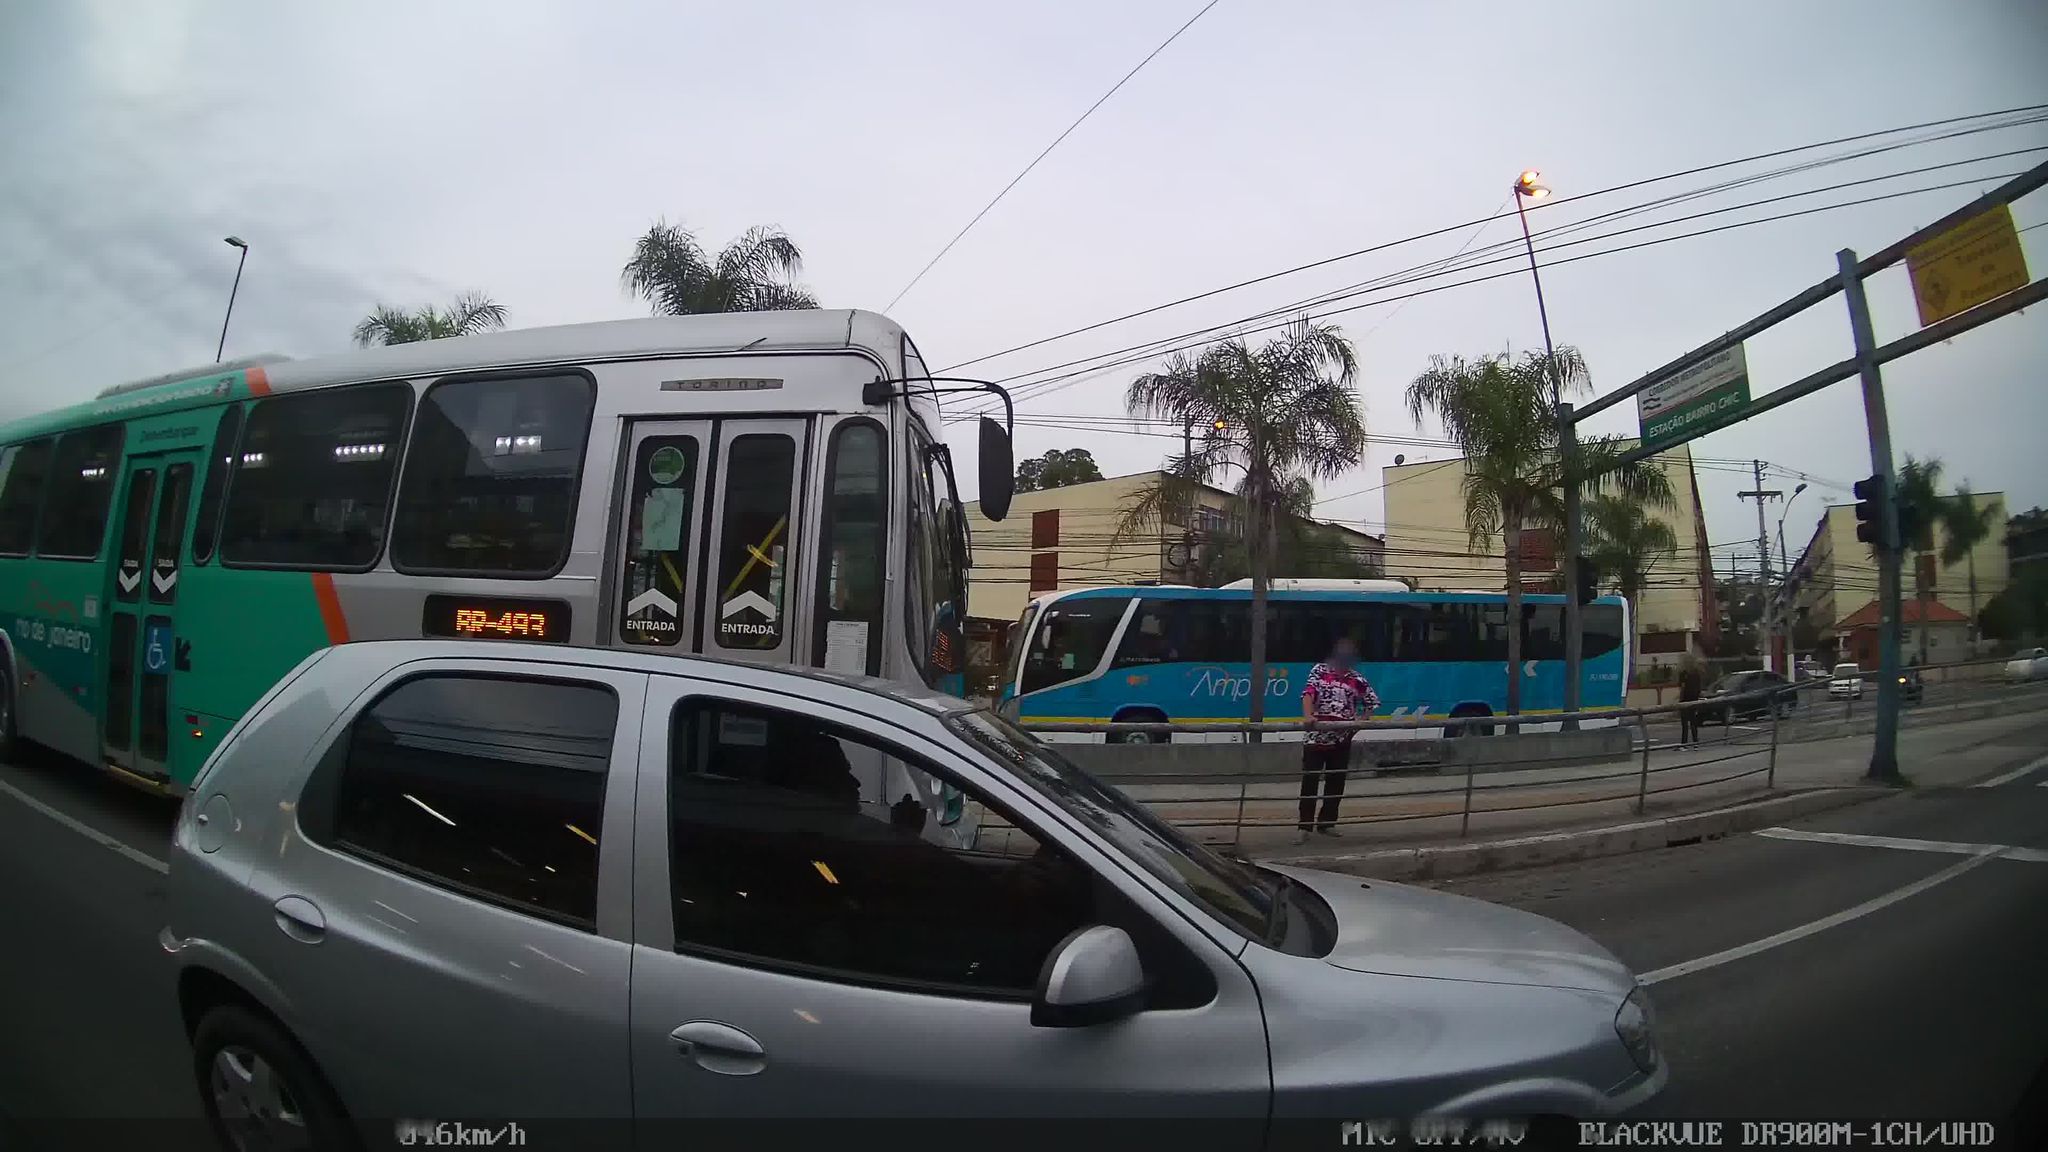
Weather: snowy
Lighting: day
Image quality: good
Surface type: driving surface
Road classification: service
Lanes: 3
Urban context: urban centre
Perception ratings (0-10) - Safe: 3.89, Lively: 5.71, Beautiful: 2.53, Boring: 0.67, Depressing: 5, Wealthy: 4.34